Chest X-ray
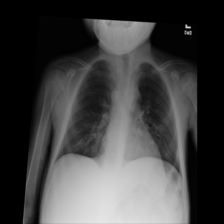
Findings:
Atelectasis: negative
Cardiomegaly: negative
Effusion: negative
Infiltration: negative
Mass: negative
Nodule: negative
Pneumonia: negative
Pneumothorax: negative
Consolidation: negative
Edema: negative
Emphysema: negative
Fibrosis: negative
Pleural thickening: negative
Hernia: negative